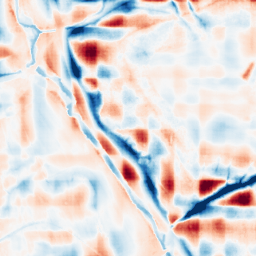
Category: wavelet
Decomposition family: wavelet_reverse_biorthogonal
Decomposition parameters: wavelet: rbio1.3
level: 5
Upsampling method: sinc_blackman
Upsampling parameters: scale: 8
kernel_size: 16
Upsampling scale: 8